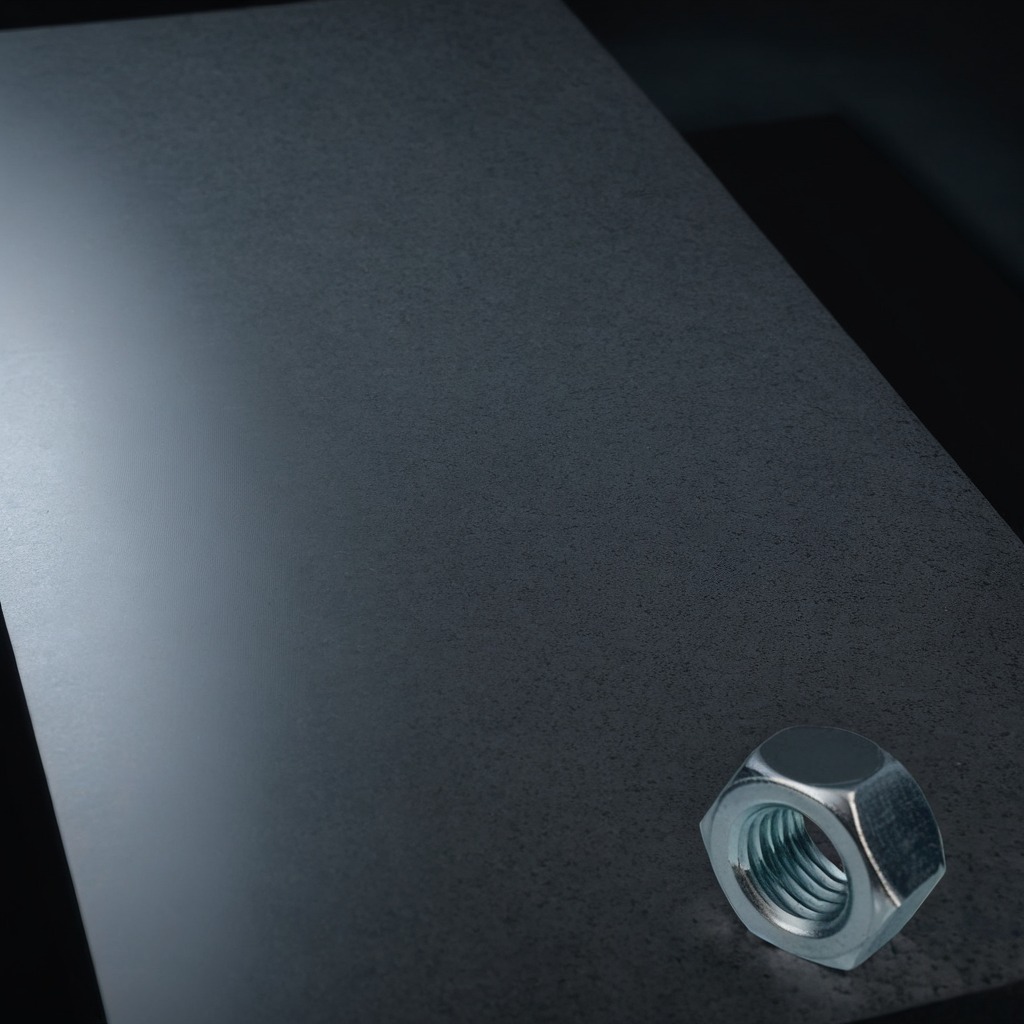
A metal nut is lying on the granite table inside a workshop at night.